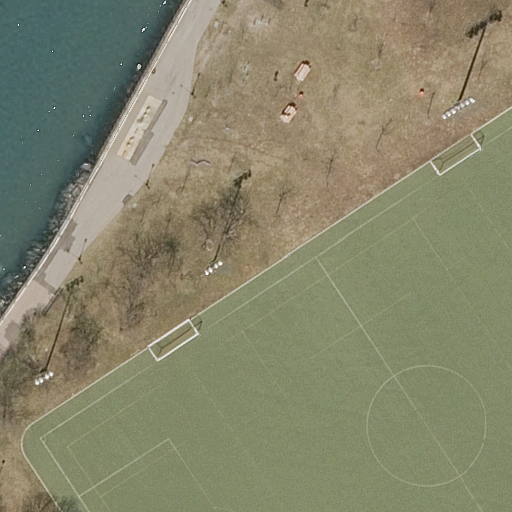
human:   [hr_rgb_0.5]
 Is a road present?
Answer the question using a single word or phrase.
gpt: yes

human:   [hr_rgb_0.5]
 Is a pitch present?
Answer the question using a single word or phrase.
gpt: yes

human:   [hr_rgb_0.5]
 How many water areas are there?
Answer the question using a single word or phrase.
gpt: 1

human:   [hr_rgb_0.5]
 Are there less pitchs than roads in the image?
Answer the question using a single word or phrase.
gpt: yes

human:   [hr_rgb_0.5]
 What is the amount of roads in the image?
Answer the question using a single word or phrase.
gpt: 2

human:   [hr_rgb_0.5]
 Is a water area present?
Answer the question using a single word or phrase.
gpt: yes

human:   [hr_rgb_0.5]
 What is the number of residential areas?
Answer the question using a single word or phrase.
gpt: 1

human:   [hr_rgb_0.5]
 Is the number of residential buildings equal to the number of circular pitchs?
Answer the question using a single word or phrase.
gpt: yes

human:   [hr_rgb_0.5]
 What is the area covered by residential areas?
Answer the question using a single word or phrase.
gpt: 6655m2

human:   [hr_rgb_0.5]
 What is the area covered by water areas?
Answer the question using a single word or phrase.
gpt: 1237m2

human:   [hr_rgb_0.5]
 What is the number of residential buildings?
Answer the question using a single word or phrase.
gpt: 0

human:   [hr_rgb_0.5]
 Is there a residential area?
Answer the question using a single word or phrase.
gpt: yes

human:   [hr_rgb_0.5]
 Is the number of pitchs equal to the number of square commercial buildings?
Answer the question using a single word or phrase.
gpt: no

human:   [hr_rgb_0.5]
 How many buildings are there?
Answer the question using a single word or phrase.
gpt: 0

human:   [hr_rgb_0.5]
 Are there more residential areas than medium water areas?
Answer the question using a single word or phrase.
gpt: yes

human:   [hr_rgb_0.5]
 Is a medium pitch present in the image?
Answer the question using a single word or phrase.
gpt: yes

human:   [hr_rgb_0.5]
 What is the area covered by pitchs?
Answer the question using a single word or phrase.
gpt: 232m2

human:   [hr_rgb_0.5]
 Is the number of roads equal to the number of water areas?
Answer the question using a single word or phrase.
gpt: no

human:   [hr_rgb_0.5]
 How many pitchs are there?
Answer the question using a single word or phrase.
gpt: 1

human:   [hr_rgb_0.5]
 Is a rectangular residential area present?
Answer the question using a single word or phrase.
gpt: no

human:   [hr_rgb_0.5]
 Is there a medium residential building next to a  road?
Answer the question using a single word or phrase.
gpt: no

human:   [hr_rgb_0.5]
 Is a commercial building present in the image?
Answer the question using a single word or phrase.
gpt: no

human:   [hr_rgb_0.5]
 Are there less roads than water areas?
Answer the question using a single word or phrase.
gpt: no

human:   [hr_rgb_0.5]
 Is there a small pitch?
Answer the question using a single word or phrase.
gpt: no

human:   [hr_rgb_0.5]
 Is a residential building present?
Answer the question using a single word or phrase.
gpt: no

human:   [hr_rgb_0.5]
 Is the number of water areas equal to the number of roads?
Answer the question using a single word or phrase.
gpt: no

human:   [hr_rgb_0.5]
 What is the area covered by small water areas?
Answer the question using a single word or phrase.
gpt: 0m2

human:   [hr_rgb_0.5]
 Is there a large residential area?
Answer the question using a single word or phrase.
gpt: yes

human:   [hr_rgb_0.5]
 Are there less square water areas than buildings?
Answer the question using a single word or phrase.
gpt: no

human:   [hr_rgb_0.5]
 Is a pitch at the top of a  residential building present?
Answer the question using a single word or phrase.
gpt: no

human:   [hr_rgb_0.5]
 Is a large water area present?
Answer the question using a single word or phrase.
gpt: yes

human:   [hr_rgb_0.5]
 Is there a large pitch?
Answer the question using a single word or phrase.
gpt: no

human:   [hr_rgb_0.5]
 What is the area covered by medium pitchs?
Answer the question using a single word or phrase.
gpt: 232m2

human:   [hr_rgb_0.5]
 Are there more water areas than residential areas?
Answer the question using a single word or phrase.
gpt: no

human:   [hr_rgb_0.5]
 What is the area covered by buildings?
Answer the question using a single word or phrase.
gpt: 0m2

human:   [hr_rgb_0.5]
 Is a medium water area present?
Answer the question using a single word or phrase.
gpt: no

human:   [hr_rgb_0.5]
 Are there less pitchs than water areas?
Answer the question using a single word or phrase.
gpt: no

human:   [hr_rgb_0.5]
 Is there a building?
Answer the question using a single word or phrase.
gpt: no

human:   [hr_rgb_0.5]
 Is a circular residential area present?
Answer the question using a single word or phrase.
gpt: no

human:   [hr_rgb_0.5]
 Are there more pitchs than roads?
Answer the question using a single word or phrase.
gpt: no

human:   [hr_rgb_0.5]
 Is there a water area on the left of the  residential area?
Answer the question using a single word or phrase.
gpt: yes

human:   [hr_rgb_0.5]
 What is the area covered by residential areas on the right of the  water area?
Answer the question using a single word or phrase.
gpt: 6655m2

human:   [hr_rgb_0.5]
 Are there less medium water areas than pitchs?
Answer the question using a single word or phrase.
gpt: yes

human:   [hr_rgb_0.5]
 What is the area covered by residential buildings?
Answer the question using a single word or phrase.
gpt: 0m2

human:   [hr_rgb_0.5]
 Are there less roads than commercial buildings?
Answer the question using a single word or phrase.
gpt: no

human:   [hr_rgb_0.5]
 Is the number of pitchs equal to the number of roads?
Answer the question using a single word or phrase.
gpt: no

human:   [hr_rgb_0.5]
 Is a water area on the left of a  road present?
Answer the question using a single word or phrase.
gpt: no

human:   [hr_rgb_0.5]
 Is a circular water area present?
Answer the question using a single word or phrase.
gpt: no

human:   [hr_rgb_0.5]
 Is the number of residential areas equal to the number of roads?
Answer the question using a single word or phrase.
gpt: no

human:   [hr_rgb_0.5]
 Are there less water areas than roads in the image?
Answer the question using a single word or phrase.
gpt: yes

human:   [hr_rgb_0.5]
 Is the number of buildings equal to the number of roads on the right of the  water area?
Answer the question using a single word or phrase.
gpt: yes

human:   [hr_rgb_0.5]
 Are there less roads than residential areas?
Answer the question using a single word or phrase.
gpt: no

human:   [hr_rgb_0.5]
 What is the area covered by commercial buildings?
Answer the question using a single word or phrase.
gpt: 0m2

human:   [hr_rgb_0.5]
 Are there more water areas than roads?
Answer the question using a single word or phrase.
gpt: no

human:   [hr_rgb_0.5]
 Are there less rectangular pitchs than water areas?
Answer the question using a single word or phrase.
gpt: no

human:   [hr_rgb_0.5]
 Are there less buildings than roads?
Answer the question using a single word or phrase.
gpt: yes

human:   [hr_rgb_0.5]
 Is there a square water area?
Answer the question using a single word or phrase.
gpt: no

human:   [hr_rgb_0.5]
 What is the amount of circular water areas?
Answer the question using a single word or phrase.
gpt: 0

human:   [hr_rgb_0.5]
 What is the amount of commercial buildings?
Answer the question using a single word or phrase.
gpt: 0

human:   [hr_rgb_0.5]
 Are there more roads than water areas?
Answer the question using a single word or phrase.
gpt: yes

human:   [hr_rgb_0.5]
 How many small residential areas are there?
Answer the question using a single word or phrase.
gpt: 0

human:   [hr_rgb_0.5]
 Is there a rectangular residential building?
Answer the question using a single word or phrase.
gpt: no

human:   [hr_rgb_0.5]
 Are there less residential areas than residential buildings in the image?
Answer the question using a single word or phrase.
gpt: no

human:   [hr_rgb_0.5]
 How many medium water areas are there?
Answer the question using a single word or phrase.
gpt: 0